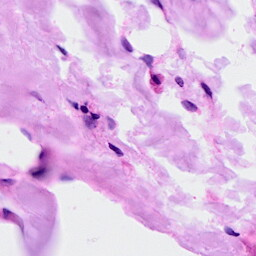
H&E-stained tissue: Breast